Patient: sex F, age 70
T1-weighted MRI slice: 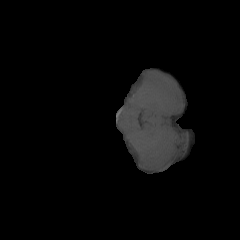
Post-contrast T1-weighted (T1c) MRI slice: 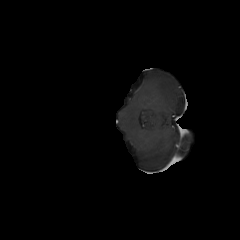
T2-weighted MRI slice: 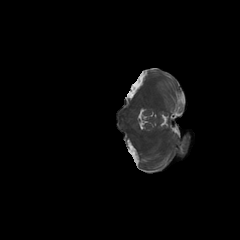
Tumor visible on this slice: no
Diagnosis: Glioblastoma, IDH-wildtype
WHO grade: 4